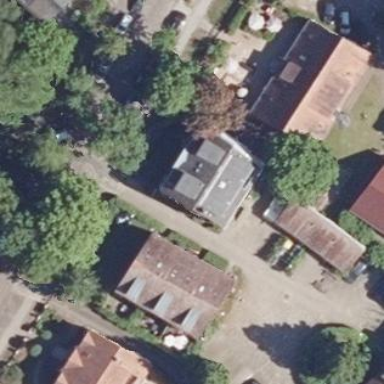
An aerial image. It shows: Building with gabled roof made of slate.